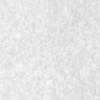
Label: no_change